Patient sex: M
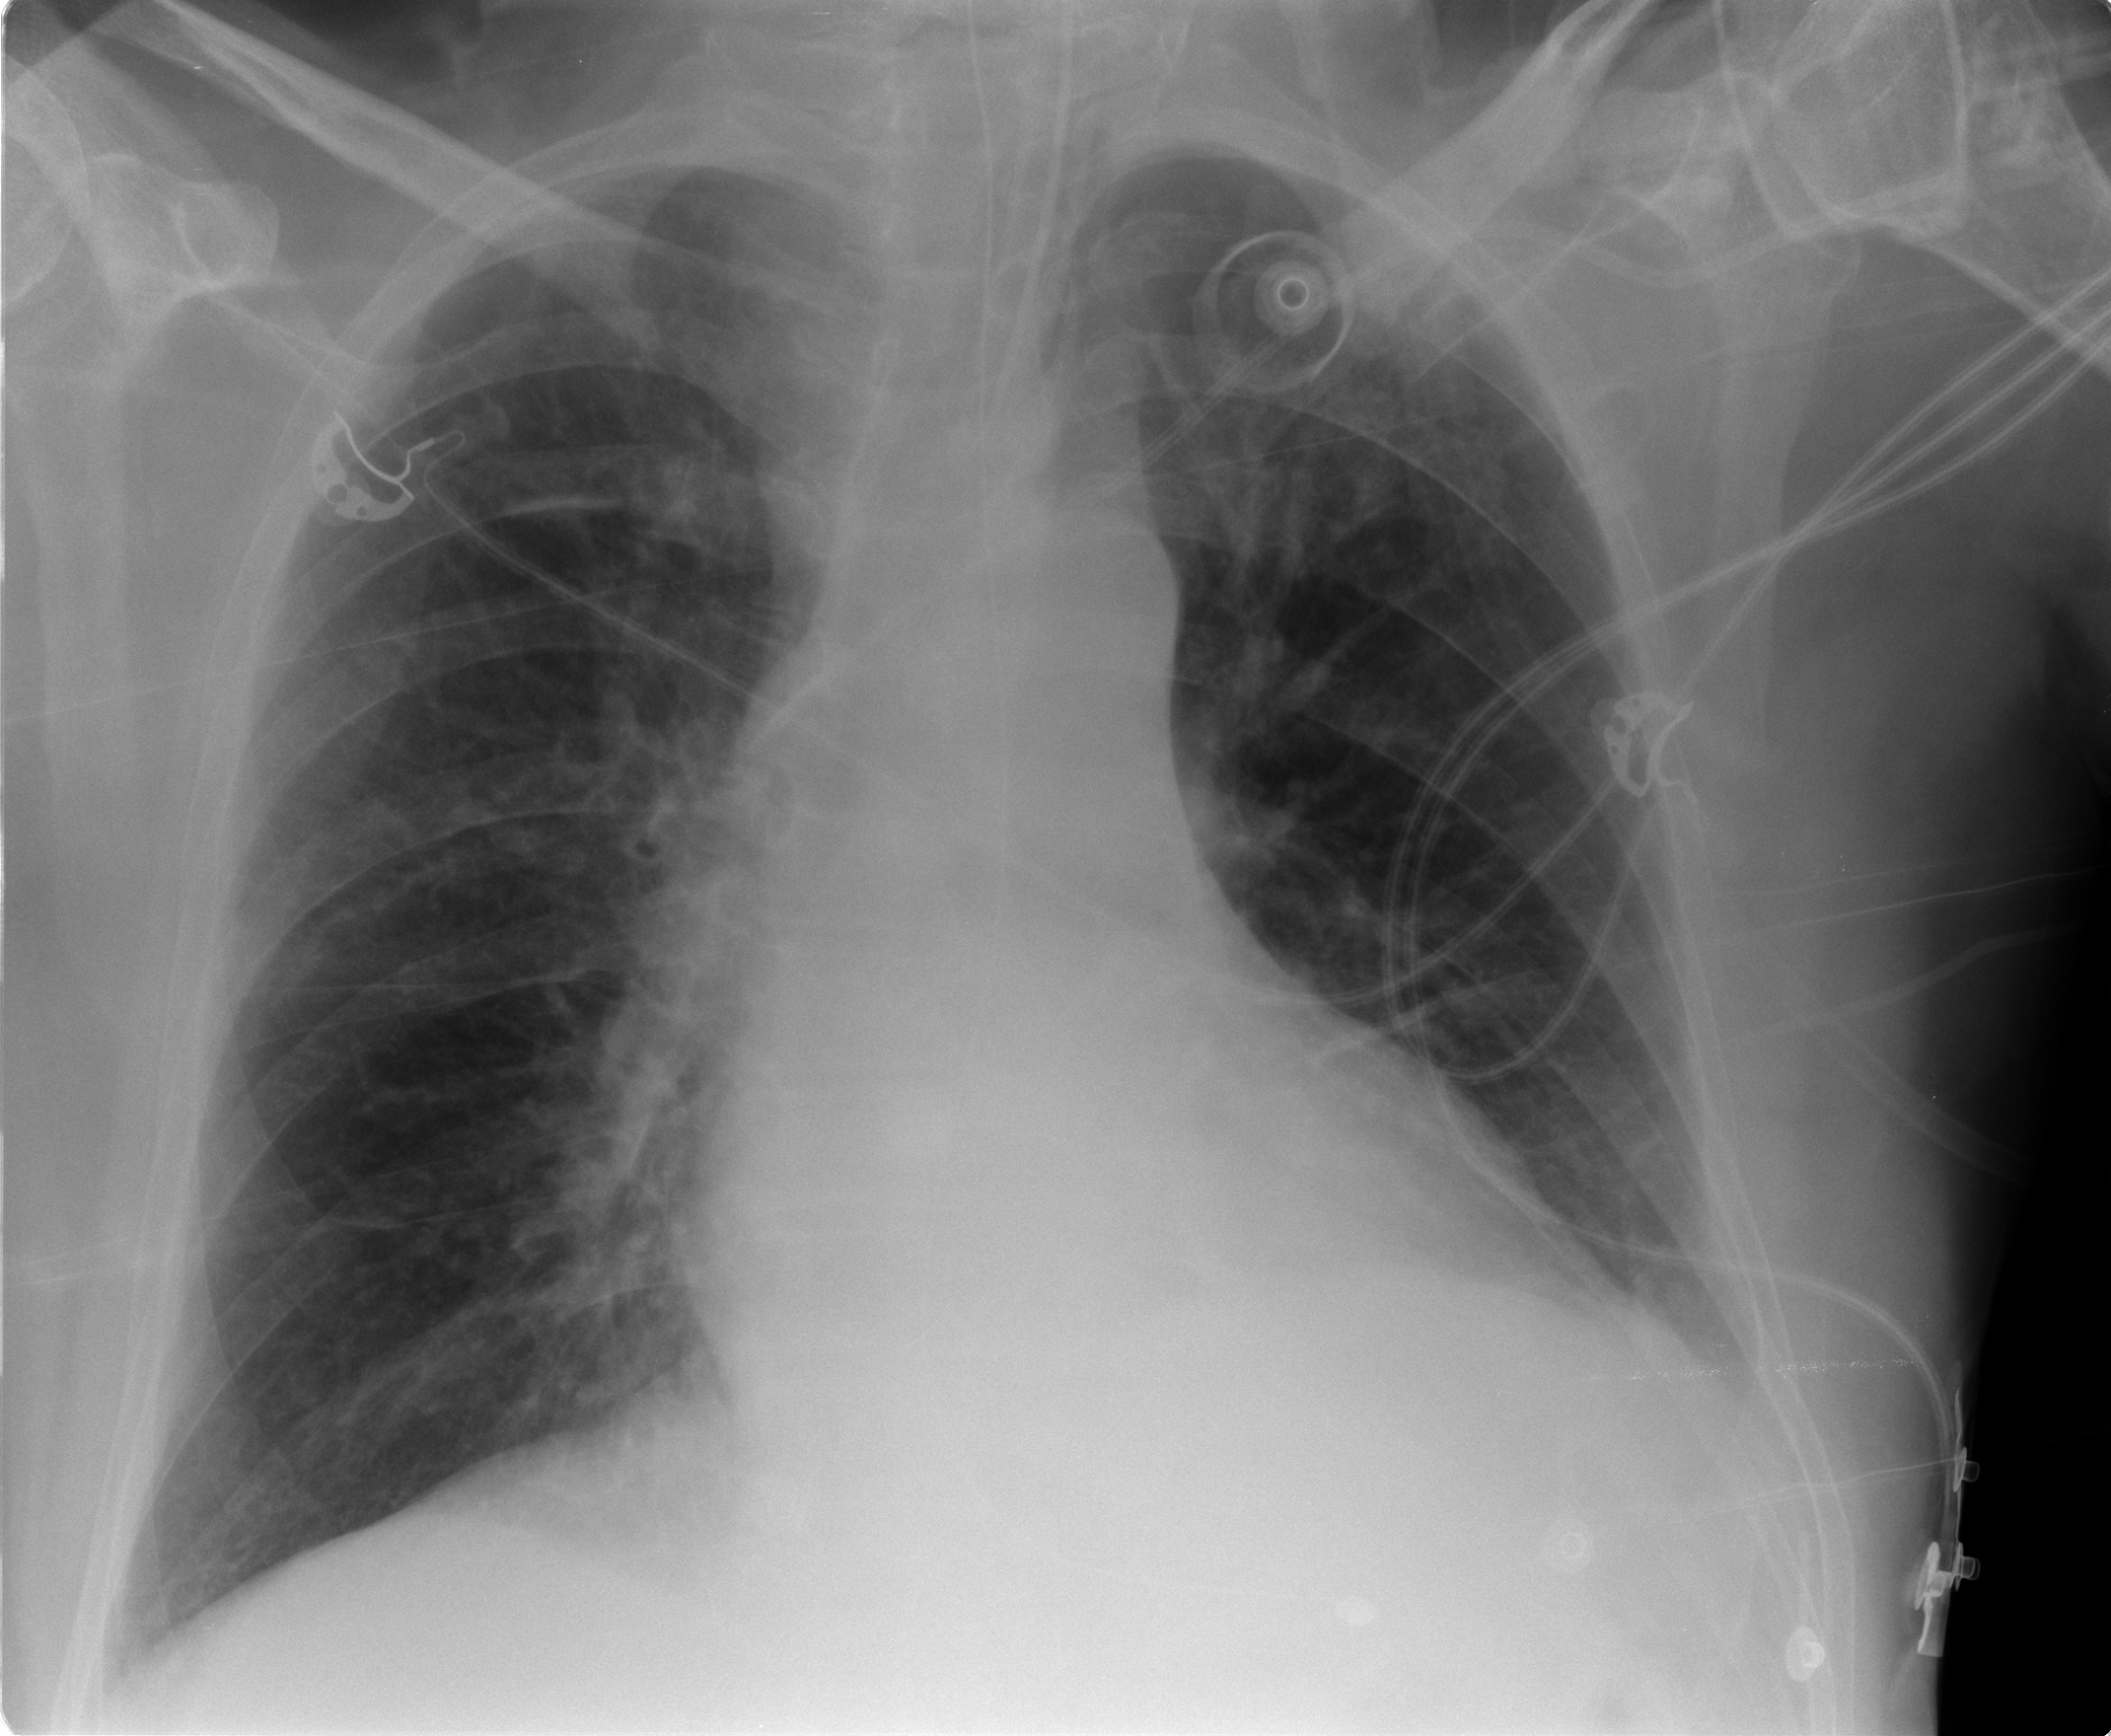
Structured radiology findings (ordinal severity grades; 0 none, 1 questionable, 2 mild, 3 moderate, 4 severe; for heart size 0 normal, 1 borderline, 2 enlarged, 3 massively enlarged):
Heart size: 0
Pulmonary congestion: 2
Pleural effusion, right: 0
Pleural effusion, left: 2
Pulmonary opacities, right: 0
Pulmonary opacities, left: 0
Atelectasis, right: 0
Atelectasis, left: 2